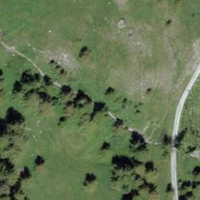
EUNIS habitat code: 26
Species observed at this site:
Neottia ovata